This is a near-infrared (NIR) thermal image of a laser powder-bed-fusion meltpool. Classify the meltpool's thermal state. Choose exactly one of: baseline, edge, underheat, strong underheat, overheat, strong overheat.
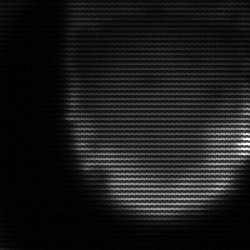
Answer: edge